Field crop: maize
Growth stage: 2
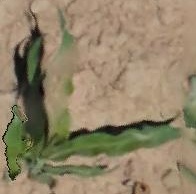
Species: maize